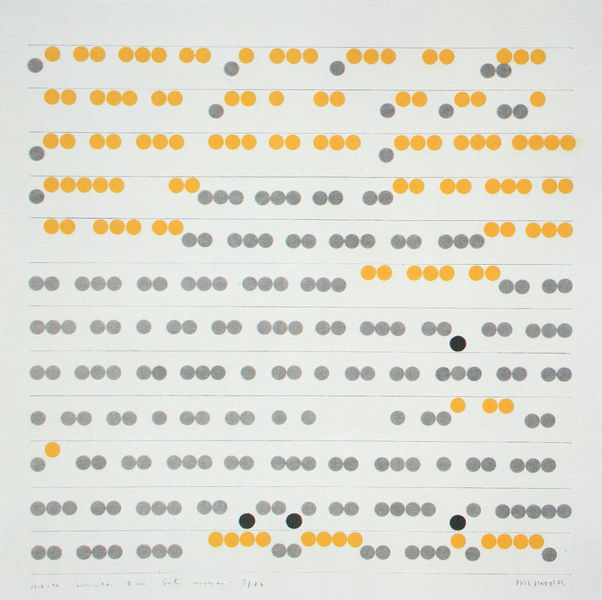
Titel: Bach, Sonate 1 in G-Moll, visualisiert in Tonhöhen und Tempoabläufen, 1977
Künstler: Karl Duschek
Standort: Stuttgart
Institution: Im Besitz des Künstlers
Schlagwörter: blau, gelb, grau, schwarz, muster, signatur, schrift, grafik, graphik, linien, punkte, grafisch, text, kreise, graphisch, verschiebung, handschrift, raster, verteilung, lücken, computer, folgen, dazwischen, abstände, morse, geheimcode, blindenschrift, code, seriell, ausnahmen, darunter, morsezeichen, punktuell, puntuell, schwarze punkte